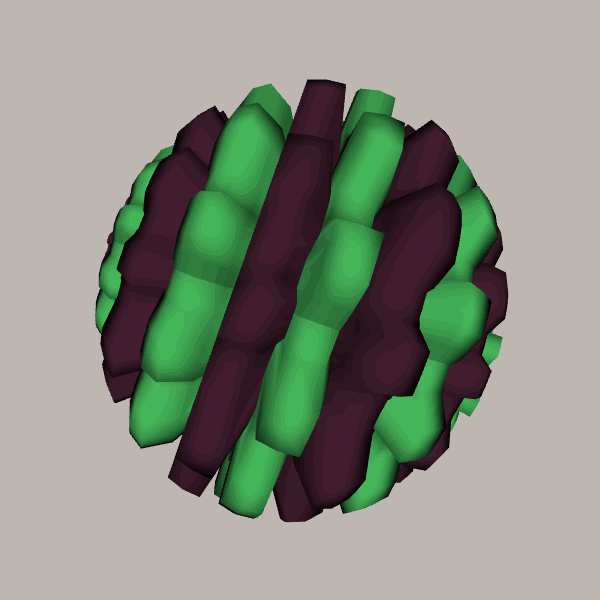
Background: light